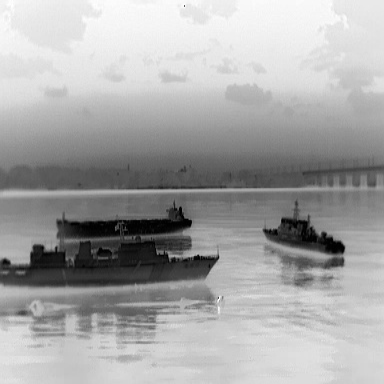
There are two warships in the infrared image.